Question:
From the image above, I want to sum the Time Spent column in my SSRS report. The issue is that this is not an int column but a varchar (after finding the difference between two datetime columns). I want my result set to be in the format - 00:00:00 (form of hh:mm:ss).
The sql query looks like:
CONVERT(Varchar(10), Dateadd(Second, DATEDIFF(Second,StartDate,FinishedDate),0), 108) AS SpentTime
What do I have to do to get the right values back?
Thank you.
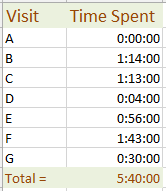
Answer: Instead of using VARCHAR formatting in the SQL procedure, you can send the TimeSpent as a time data type and then you can use the expression below. You can then format the time within the report itself instead using text box properties.
'=TimeSpan.FromTicks(Sum(Fields!TimeSpent.Value))'